Question: I need help with 'UIAlertView' :-). Currently I have an 'UIAlertView' showing up when the user shakes the device using the '-(void)motionEnded:' function. I want to make the alert view disappear after 0.5 seconds using a 'NSTimer' so I don't need any button at the bottom of the alert view to dismiss it. Is there a way to create an UIAlertView without any button? [A way to remove the space with the arrow in the image below?]
Here's the code:
'''
- (void)motionEnded:(UIEventSubtype)motion withEvent:(UIEvent *)event
{
resetAlert = [[UIAlertView alloc] initWithTitle:@"Reset!"
message:nil
delegate:nil
cancelButtonTitle:nil
otherButtonTitles:nil, nil];
[resetAlert show];
alertHideTimer = [NSTimer scheduledTimerWithTimeInterval:10.5 target:self selector:@selector(dismissWithClickedButtonIndex:animated:) userInfo:nil repeats:NO];
self.label.text = @"0";
numero = 0;
[self.label2 setHidden:YES];
}
'''

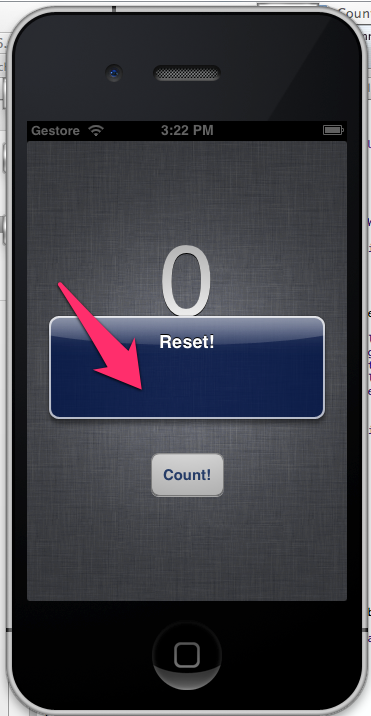
Answer: Yes it is. Try the following: <URL>